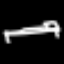
Label: bed